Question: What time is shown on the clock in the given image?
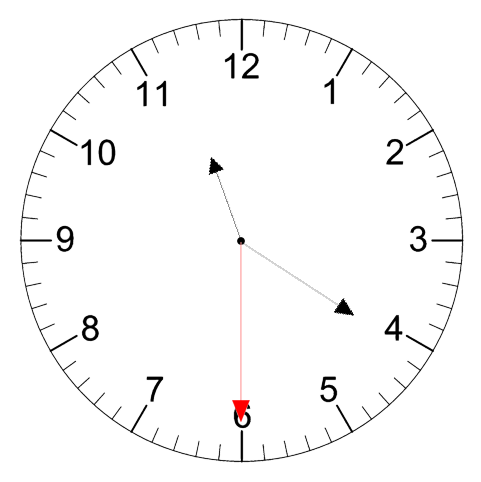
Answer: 11:20:30